Question: I have a table which links to itself in a many to many self join. The tables are created correctly but Entity Framework is adding an additional Entity_ID field in the link table.
'''
CREATE TABLE dbo.LinKTable
(
EntityAID int NOT NULL,
EntityBID int NOT NULL,
Entity_ID int NULL, <-- This should not be here.
Active bit NOT NULL
)
'''
Where is this erroneous link / column coming from!?
Entity
'''
public int ID { get; set; }
public virtual ICollection<LinkTable> links { get; set; }
'''
LinkTable
'''
public int EntityAID { get; set; }
public int EntityBID { get; set; }
public Entity EntityA { get; set; }
public Entity EntityB { get; set; }
public bool Active { get; set; }
'''
'''
modelBuilder.Entity<Entity>().ToTable("Entity", "dbo").HasKey(am => new { am.EntityAID, am.EntityBID });
modelBuilder.Entity<Entity>().HasRequired(am => am.EntityA).WithMany().HasForeignKey(am => am.EntityAID).WillCascadeOnDelete(false);
modelBuilder.Entity<Entity>().HasRequired(am => am.EntityB).WithMany().HasForeignKey(am => am.EntityBID).WillCascadeOnDelete(false);
'''
Edit:

This is what I am trying to model. An entity links to another entity with an additional attribute of active. It is a many to many relationship (An entity can link to many other entities) with an additional attribute.
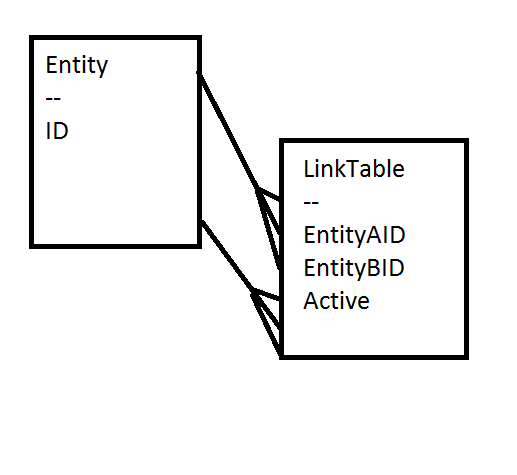
Answer: I think the problem is because you are not using the 'links' navigation property that is in your 'Entity' class in the configuration of one of the one-to-many relationships. EF is creating implicitly another one-to-many relationship (that is unidirectional in this case). That's way it adds a FK column in your 'LinkTable' as part of that relationship.
You should use the 'links' navigation property and add a new one to configure properly both one-to-many relationships that you already have:
'''
public class Entity
{
public int ID { get; set; }
public virtual ICollection<LinkTable> Links { get; set; }
// Change the name what you want
public virtual ICollection<LinkTable> AnotherLinks { get; set; }
}
'''
Then in the 'OnModelCreating' method on your Context do this:
'''
modelBuilder.Entity<LinkTable>().HasRequired(am => am.EntityA).WithMany(e=>e.Links).HasForeignKey(am => am.EntityAID).WillCascadeOnDelete(false);
modelBuilder.Entity<LinkTable>().HasRequired(am => am.EntityB).WithMany(e=>e.AnotherLinks).HasForeignKey(am => am.EntityBID).WillCascadeOnDelete(false);
'''